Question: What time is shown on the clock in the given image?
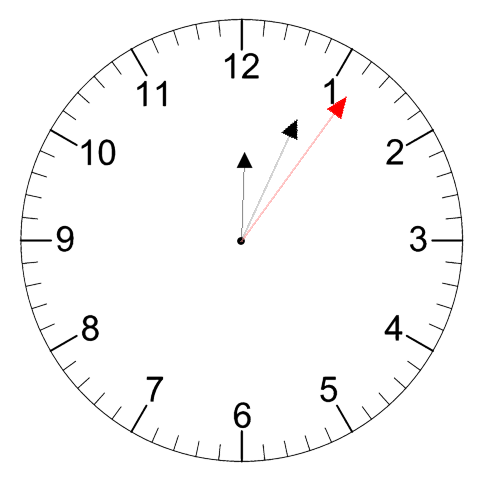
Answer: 12:04:06